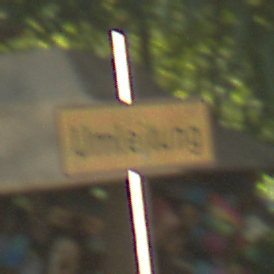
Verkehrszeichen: Umleitungsankuendigung
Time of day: SunriseSunset
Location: Outdoor (Suburban)
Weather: Clear
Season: NotSpecified
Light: Natural